The plot is a time-scale (wavelet) decomposition of a bearing vibration signal. What is the most likely bearing condition (normal, inner_race, outer_race, ball)?
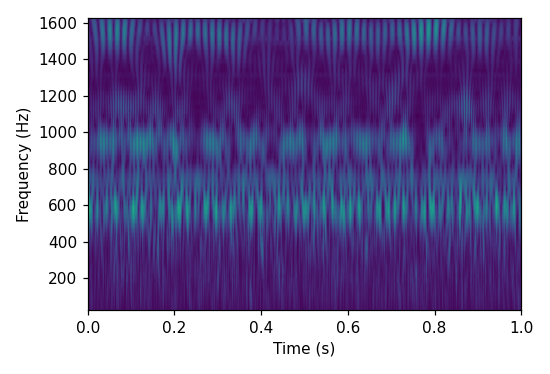
Answer: normal